Field crop: tomato
Growth stage: 2
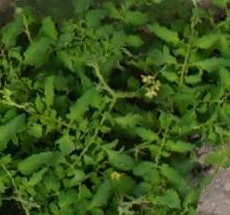
Species: tomato